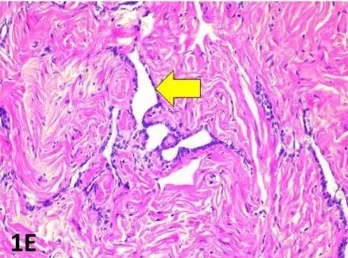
Morphologic findings in surgically removed testes. (E) Rete testis. HE, OM 200x.
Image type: pathology (h&e)